You are looking at the wavelet scalogram of a bearing's acceleration signal. Diagnose the bearing from this image, choosing from: normal, inner_race, outer_race, ball.
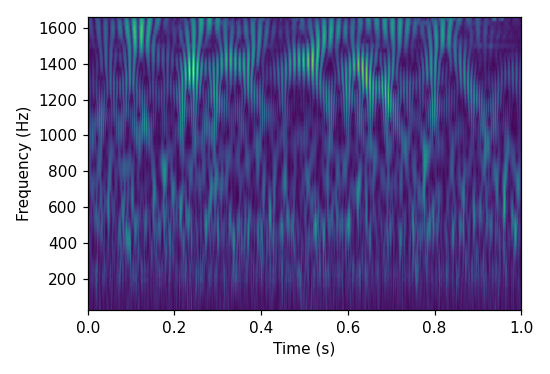
Answer: normal